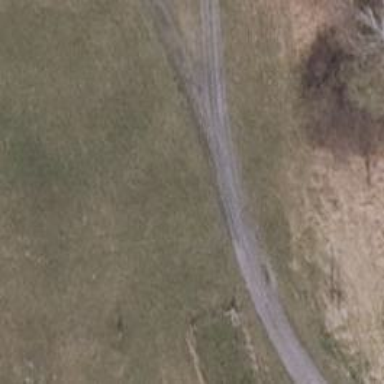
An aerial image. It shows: Track road with grade3 tracktype.